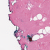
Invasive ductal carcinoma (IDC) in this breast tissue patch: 0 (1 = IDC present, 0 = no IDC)